Field crop: maize
Growth stage: 2
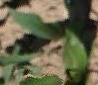
Species: maize